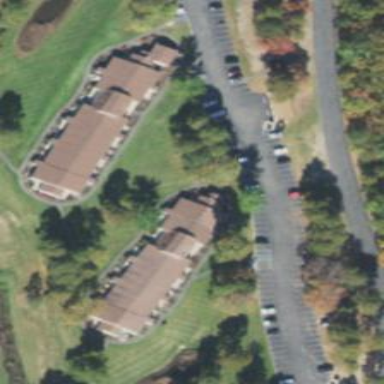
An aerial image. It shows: Image showing building with apartments.